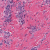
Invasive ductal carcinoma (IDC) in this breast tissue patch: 0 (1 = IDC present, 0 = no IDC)